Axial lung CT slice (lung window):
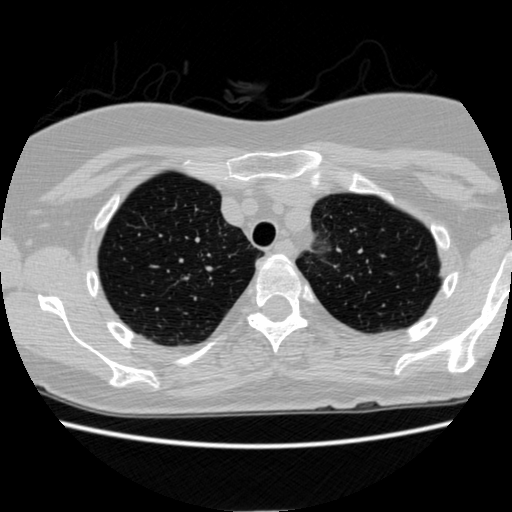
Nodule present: no